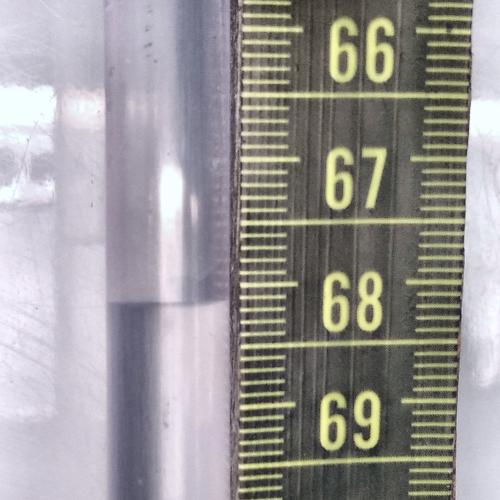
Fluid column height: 68.1 cm